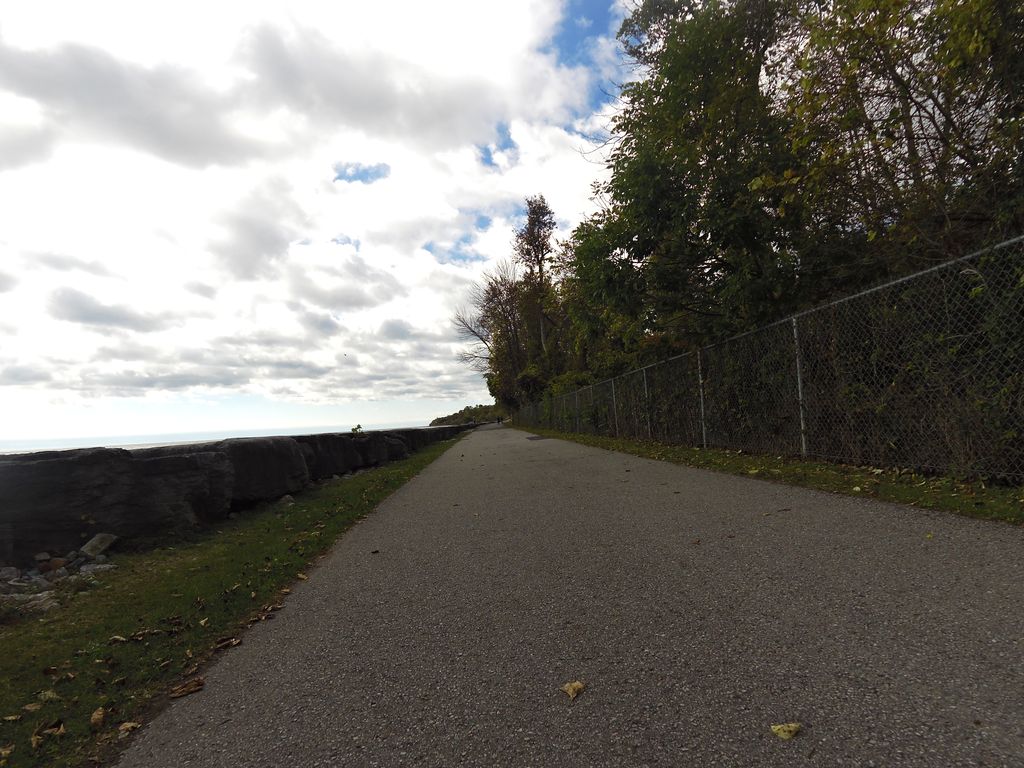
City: toronto